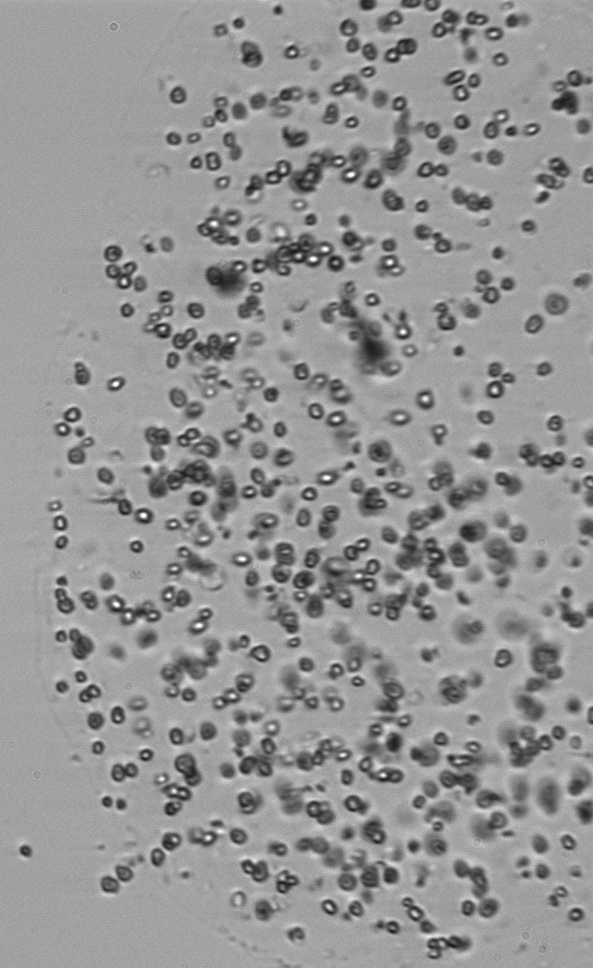
Label: Phaeocystis